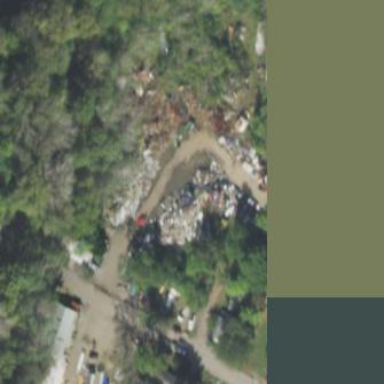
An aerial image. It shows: Industrial area designated as scrap yard.